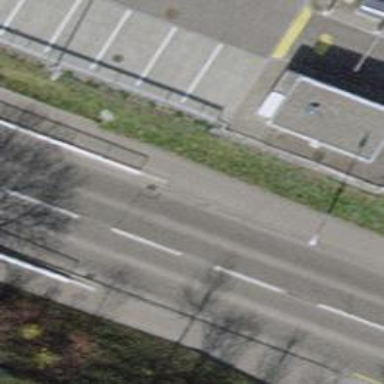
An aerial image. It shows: Asphalt road with primary highway and cycle track.